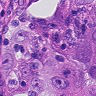
Metastatic tissue present: yes